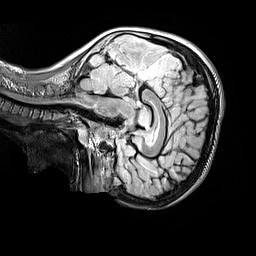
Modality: FLAIR
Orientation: sagittal
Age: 9
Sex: female
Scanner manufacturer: siemens
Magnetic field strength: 3 T
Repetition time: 5 s
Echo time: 0.388 s